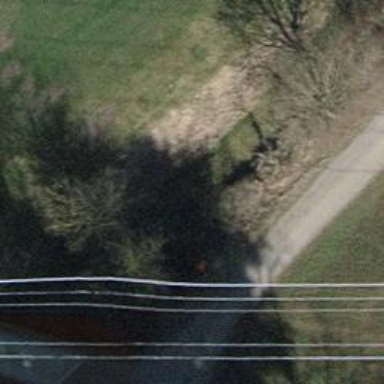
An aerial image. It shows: Pipeline marker.